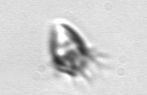
Label: Ciliophora